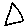
Label: triangle